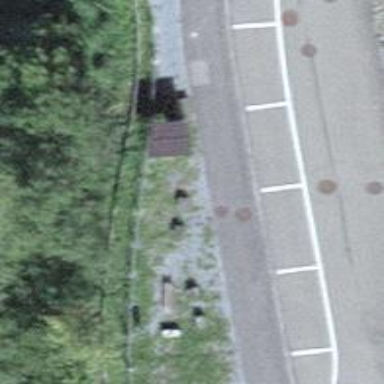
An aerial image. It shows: Fence.